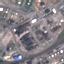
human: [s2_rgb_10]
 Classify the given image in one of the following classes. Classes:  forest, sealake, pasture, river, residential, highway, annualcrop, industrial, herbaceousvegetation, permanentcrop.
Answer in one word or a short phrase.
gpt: Industrial